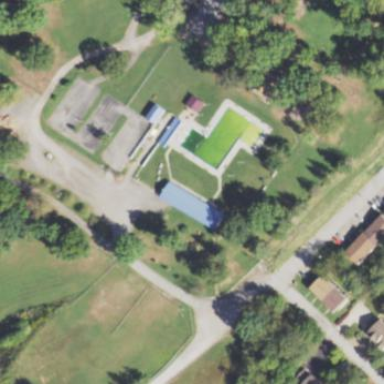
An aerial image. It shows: Sports centre focused on swimming activities.